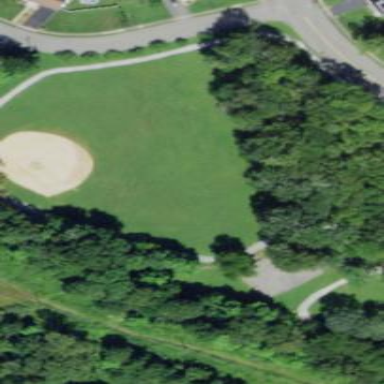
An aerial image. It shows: Grassy baseball pitch for leisure sports.